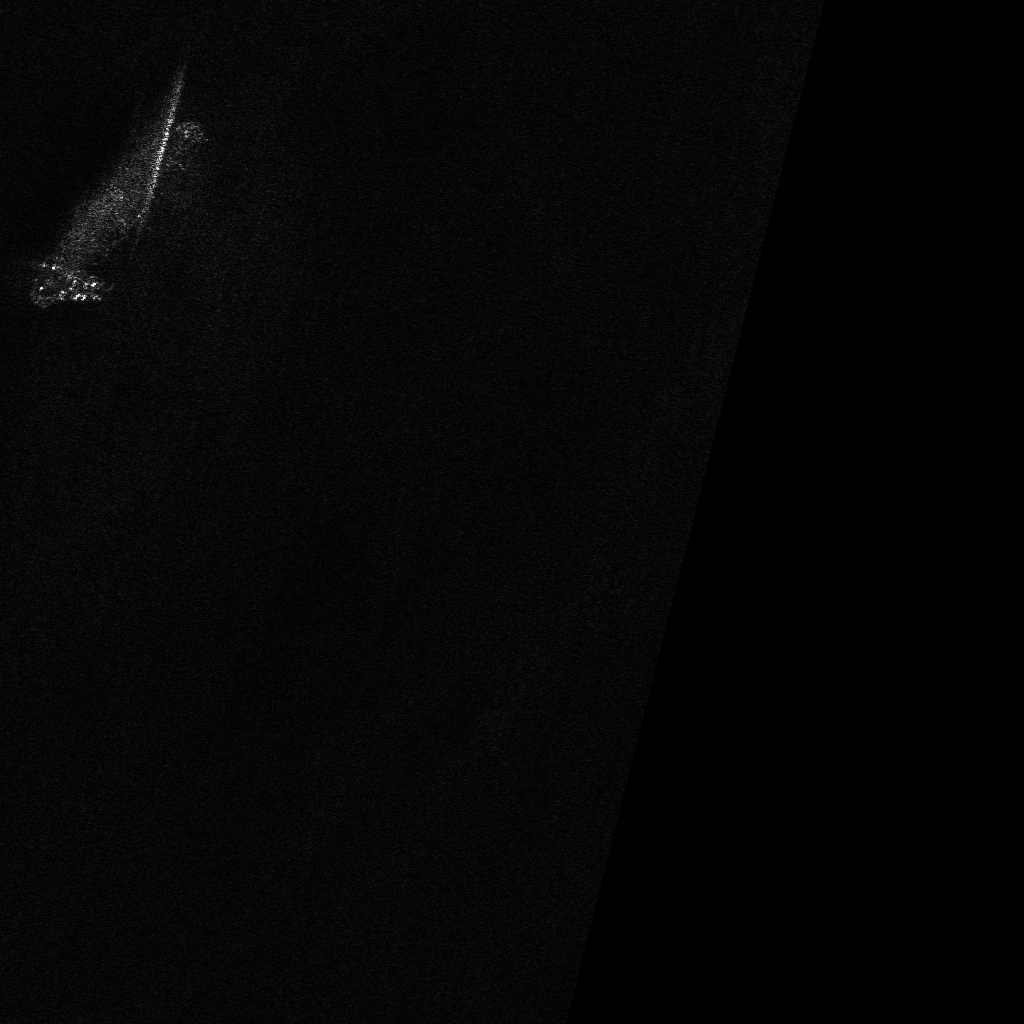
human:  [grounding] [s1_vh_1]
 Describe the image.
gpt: In the satellite image, there is  <ref>1 large ore-oil </ref> <box>[[8, 8, 14, 32, 40]]</box> located at top left.